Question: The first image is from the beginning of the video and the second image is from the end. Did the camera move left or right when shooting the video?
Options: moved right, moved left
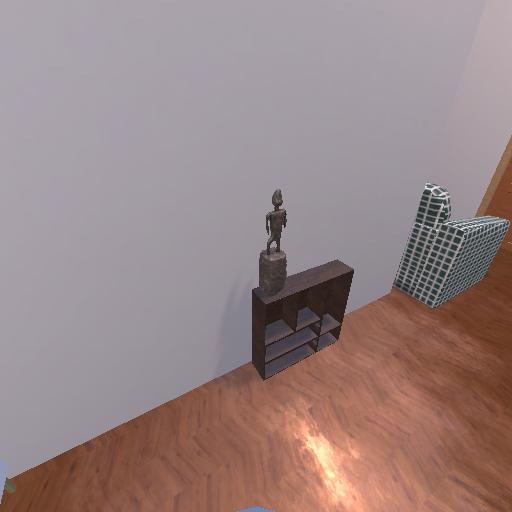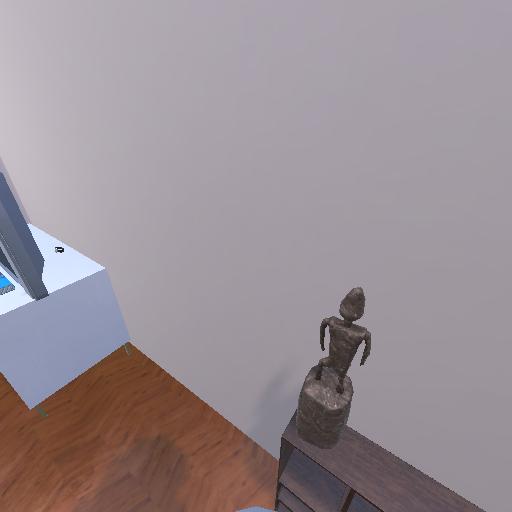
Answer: moved right